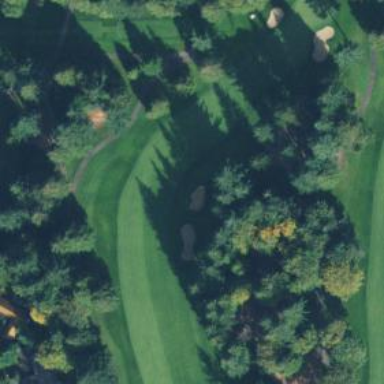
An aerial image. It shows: Grassy area designated as golf fairway.